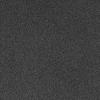
Atmospheric dust classification: dusty